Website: ulta-beauty
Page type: customer-info-address
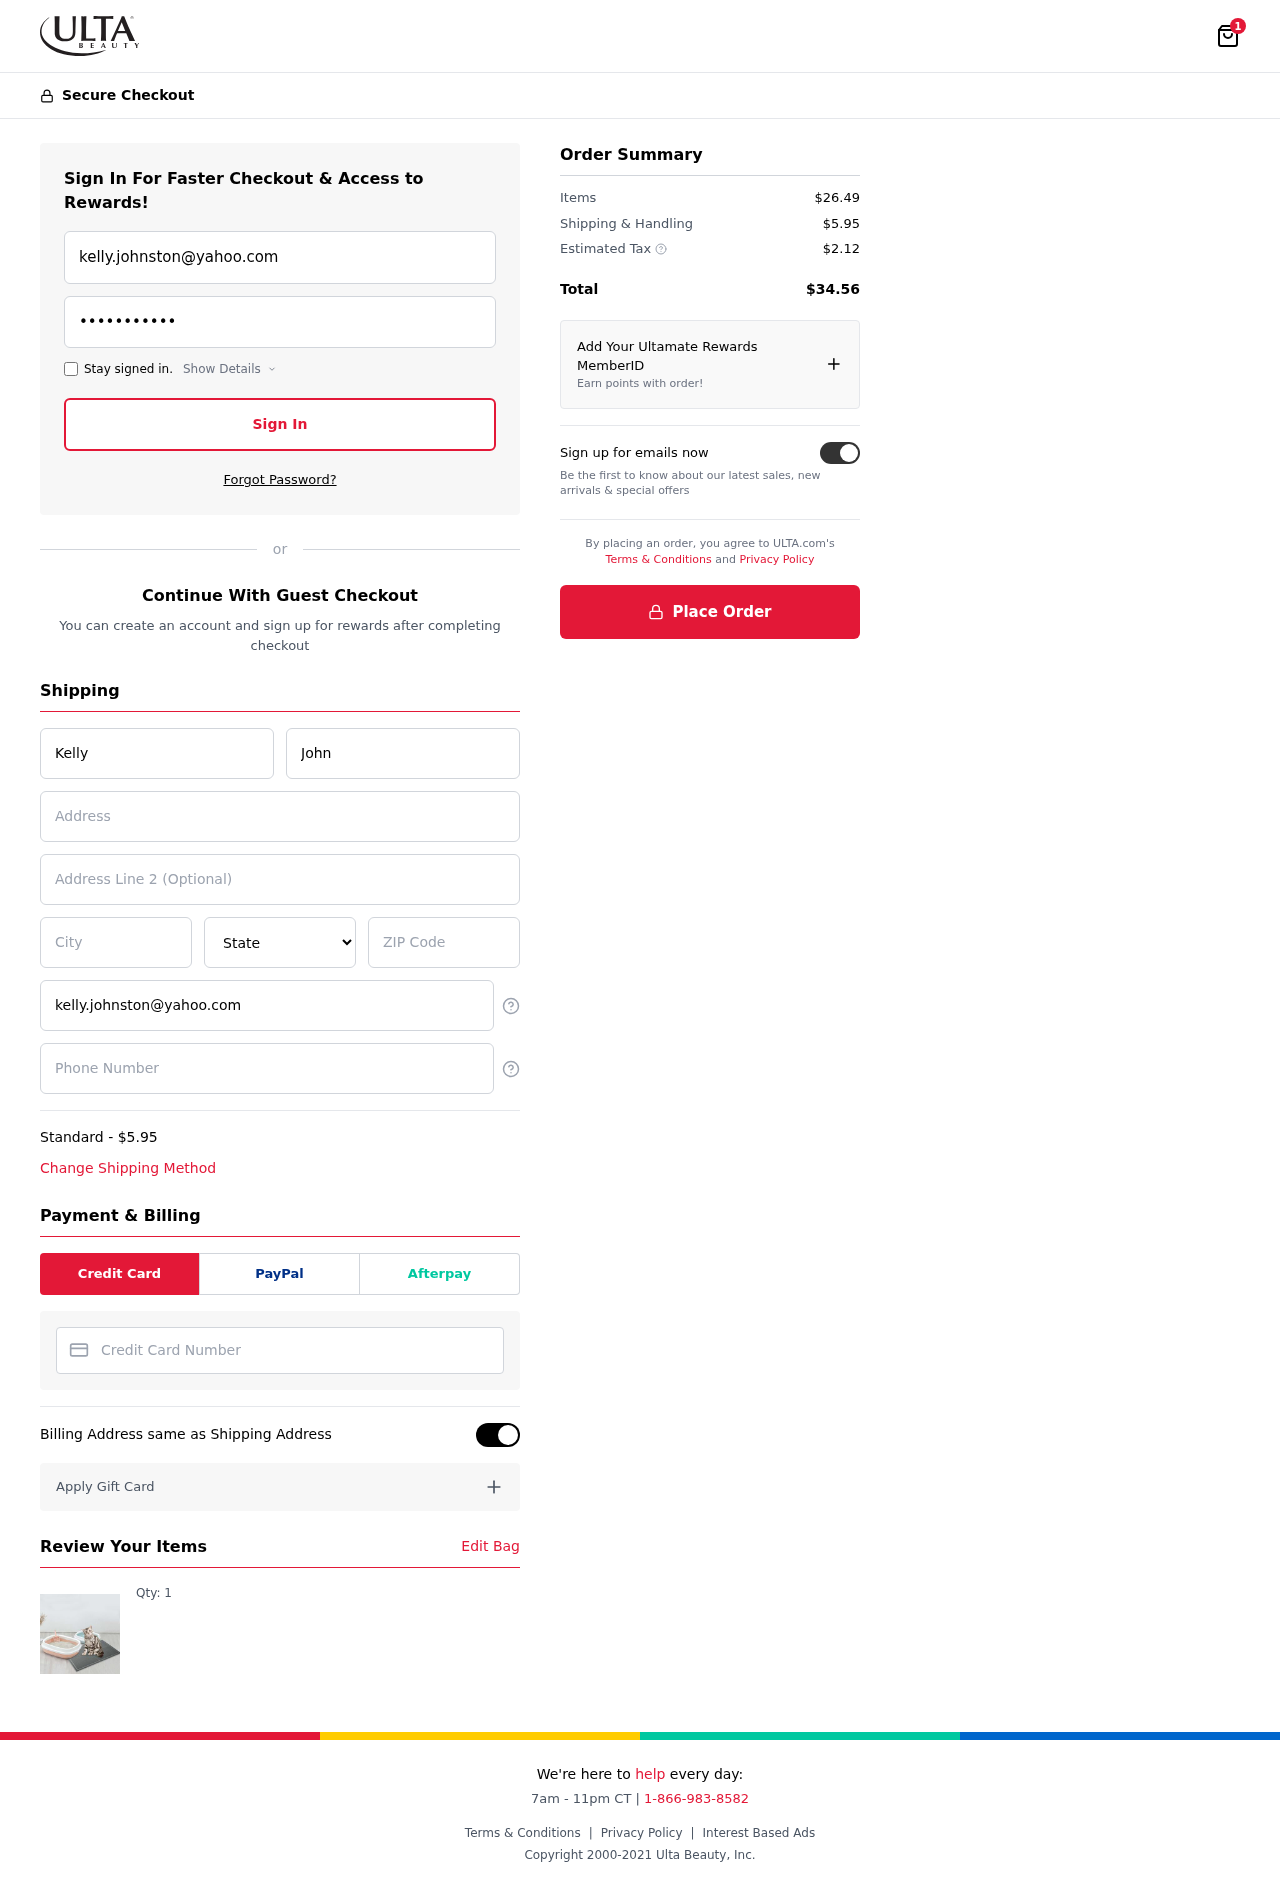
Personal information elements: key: PII_CARD_NUMBER
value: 3769 1669 5828 635
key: PII_CITY
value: Andrewmouth
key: PII_EMAIL
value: kelly.johnston@yahoo.com
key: PII_FIRSTNAME
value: Kelly
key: PII_LASTNAME
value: Johnston
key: PII_PHONE
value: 5804993138
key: PII_POSTCODE
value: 70856
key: PII_STATE
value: Alabama
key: PII_STREET
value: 798 Donald Ridge Apt. 963
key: PII_STREET2
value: Apt. 489
Product elements: key: PRODUCT1_QUANTITY
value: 1
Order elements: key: ORDER_NUM_ITEMS
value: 1
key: ORDER_SHIPPING_COST
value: $5.95
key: ORDER_ITEMS_TOTAL
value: $26.49
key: ORDER_SHIPPING_COST2
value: $5.95
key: ORDER_TAX
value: $2.12
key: ORDER_TOTAL
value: $34.56